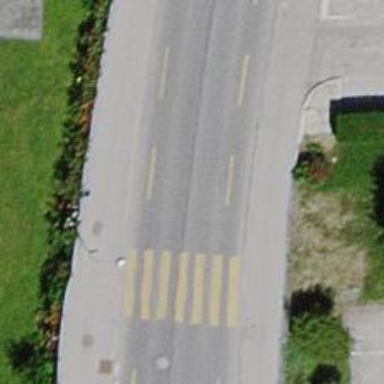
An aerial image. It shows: Tertiary road with asphalt surface and designated cycle lane.